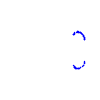
Particle: proton